RGB frame:
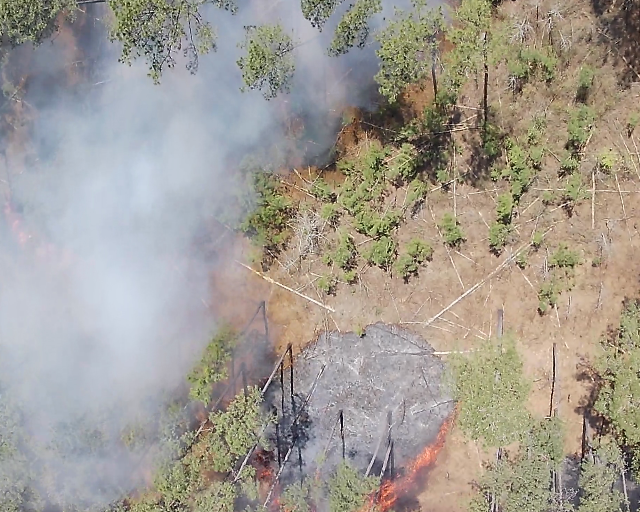
Thermal frame:
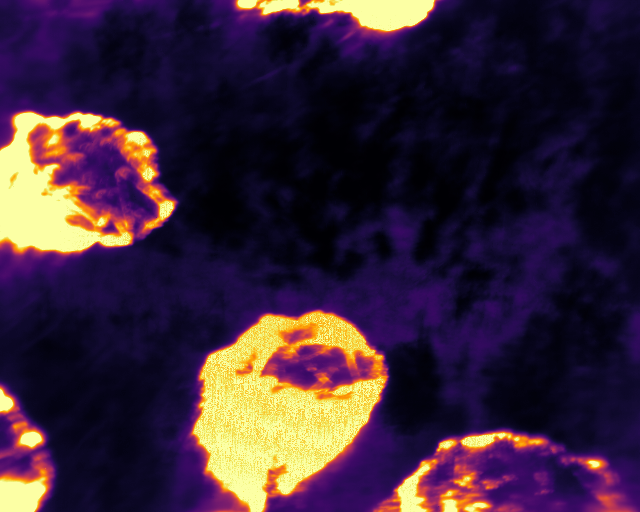
Captured: 2026-02-27 02:36:09
Pixels at or above 80 °C: 62829 (fraction of frame: 0.1917)